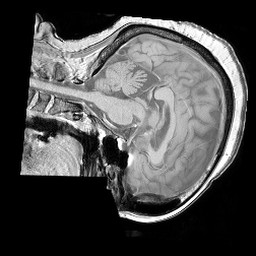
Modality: T1w
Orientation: sagittal
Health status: ill
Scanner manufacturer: philips
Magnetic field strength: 3 T
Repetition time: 0.3787 s
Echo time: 0.002908 s